Interaction volume radius: 5 \u00c5
Interaction volume height: 15 \u00c5
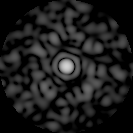
Disorder parameter: 0.8519